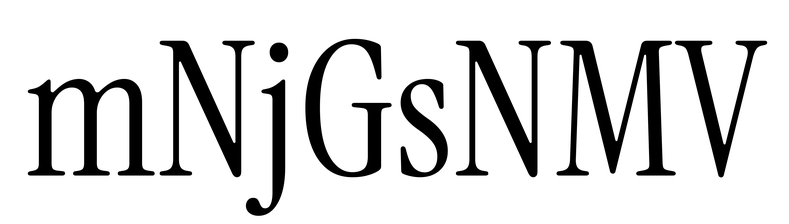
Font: InstrumentSerif-Regular